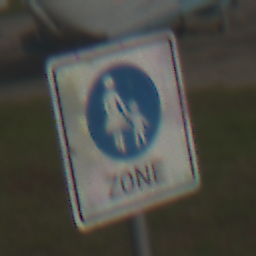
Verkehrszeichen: BeginnFussgaengerzone
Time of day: MorningAfternoon
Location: Outdoor (Special)
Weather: Clear
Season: NotSpecified
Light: Natural